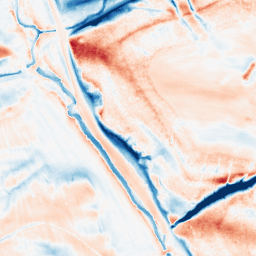
Category: classical
Decomposition family: gaussian_anisotropic
Decomposition parameters: sigma_x: 2
sigma_y: 10
Upsampling method: quartic
Upsampling parameters: scale: 4
Upsampling scale: 4